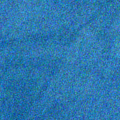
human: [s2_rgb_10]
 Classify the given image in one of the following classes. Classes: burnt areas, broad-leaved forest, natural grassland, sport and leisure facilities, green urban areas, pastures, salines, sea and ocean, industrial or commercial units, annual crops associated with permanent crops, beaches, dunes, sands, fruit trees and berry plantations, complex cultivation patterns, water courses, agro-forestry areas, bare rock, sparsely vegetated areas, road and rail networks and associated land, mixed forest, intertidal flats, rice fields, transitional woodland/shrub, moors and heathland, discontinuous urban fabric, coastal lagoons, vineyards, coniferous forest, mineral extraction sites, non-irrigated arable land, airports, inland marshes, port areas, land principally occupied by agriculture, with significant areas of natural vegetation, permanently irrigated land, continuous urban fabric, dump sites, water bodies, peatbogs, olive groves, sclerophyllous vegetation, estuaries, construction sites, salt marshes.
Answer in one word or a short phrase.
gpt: sea and ocean